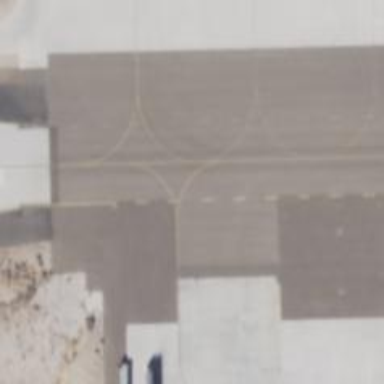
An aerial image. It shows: View of taxiway at the airport.